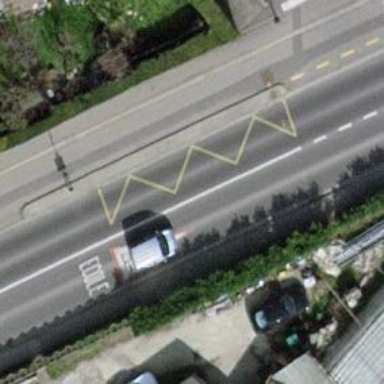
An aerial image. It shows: Bus stop with designated stop position for public transport.